Field crop: tomato
Growth stage: 1
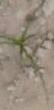
Species: cyperus